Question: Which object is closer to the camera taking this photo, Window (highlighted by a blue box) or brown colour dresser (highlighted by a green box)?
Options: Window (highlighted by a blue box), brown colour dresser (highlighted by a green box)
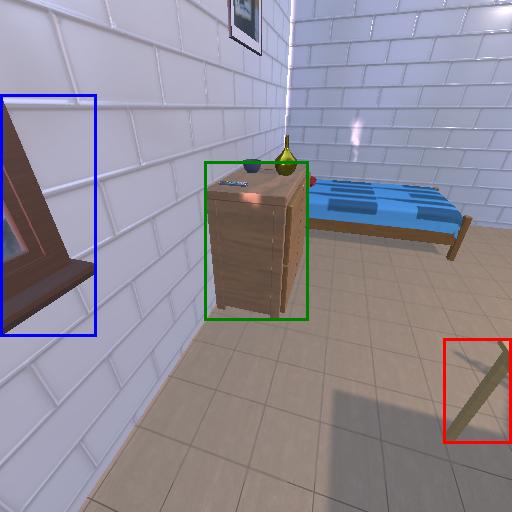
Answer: Window (highlighted by a blue box)